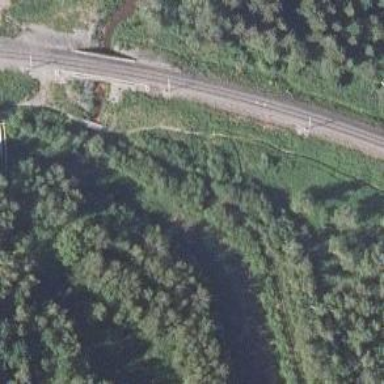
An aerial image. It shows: Path with excellent trail visibility.